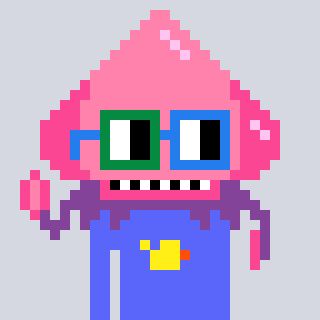
a pixel art character with square green and blue glasses, a squid-shaped head and a purple-colored body on a cool background